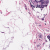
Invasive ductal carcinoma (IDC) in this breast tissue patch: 0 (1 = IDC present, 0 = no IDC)